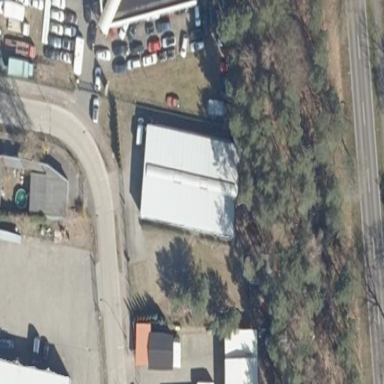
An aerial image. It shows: Industrial building.